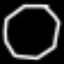
Label: octagon